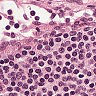
Metastatic tissue present: no